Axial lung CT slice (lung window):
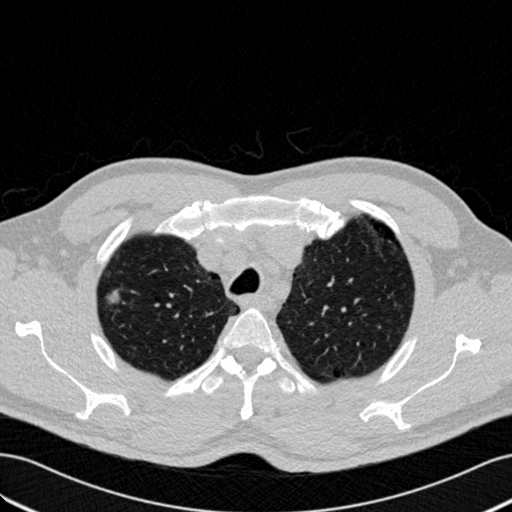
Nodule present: yes
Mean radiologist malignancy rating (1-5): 4.5